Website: apple
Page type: address-validator
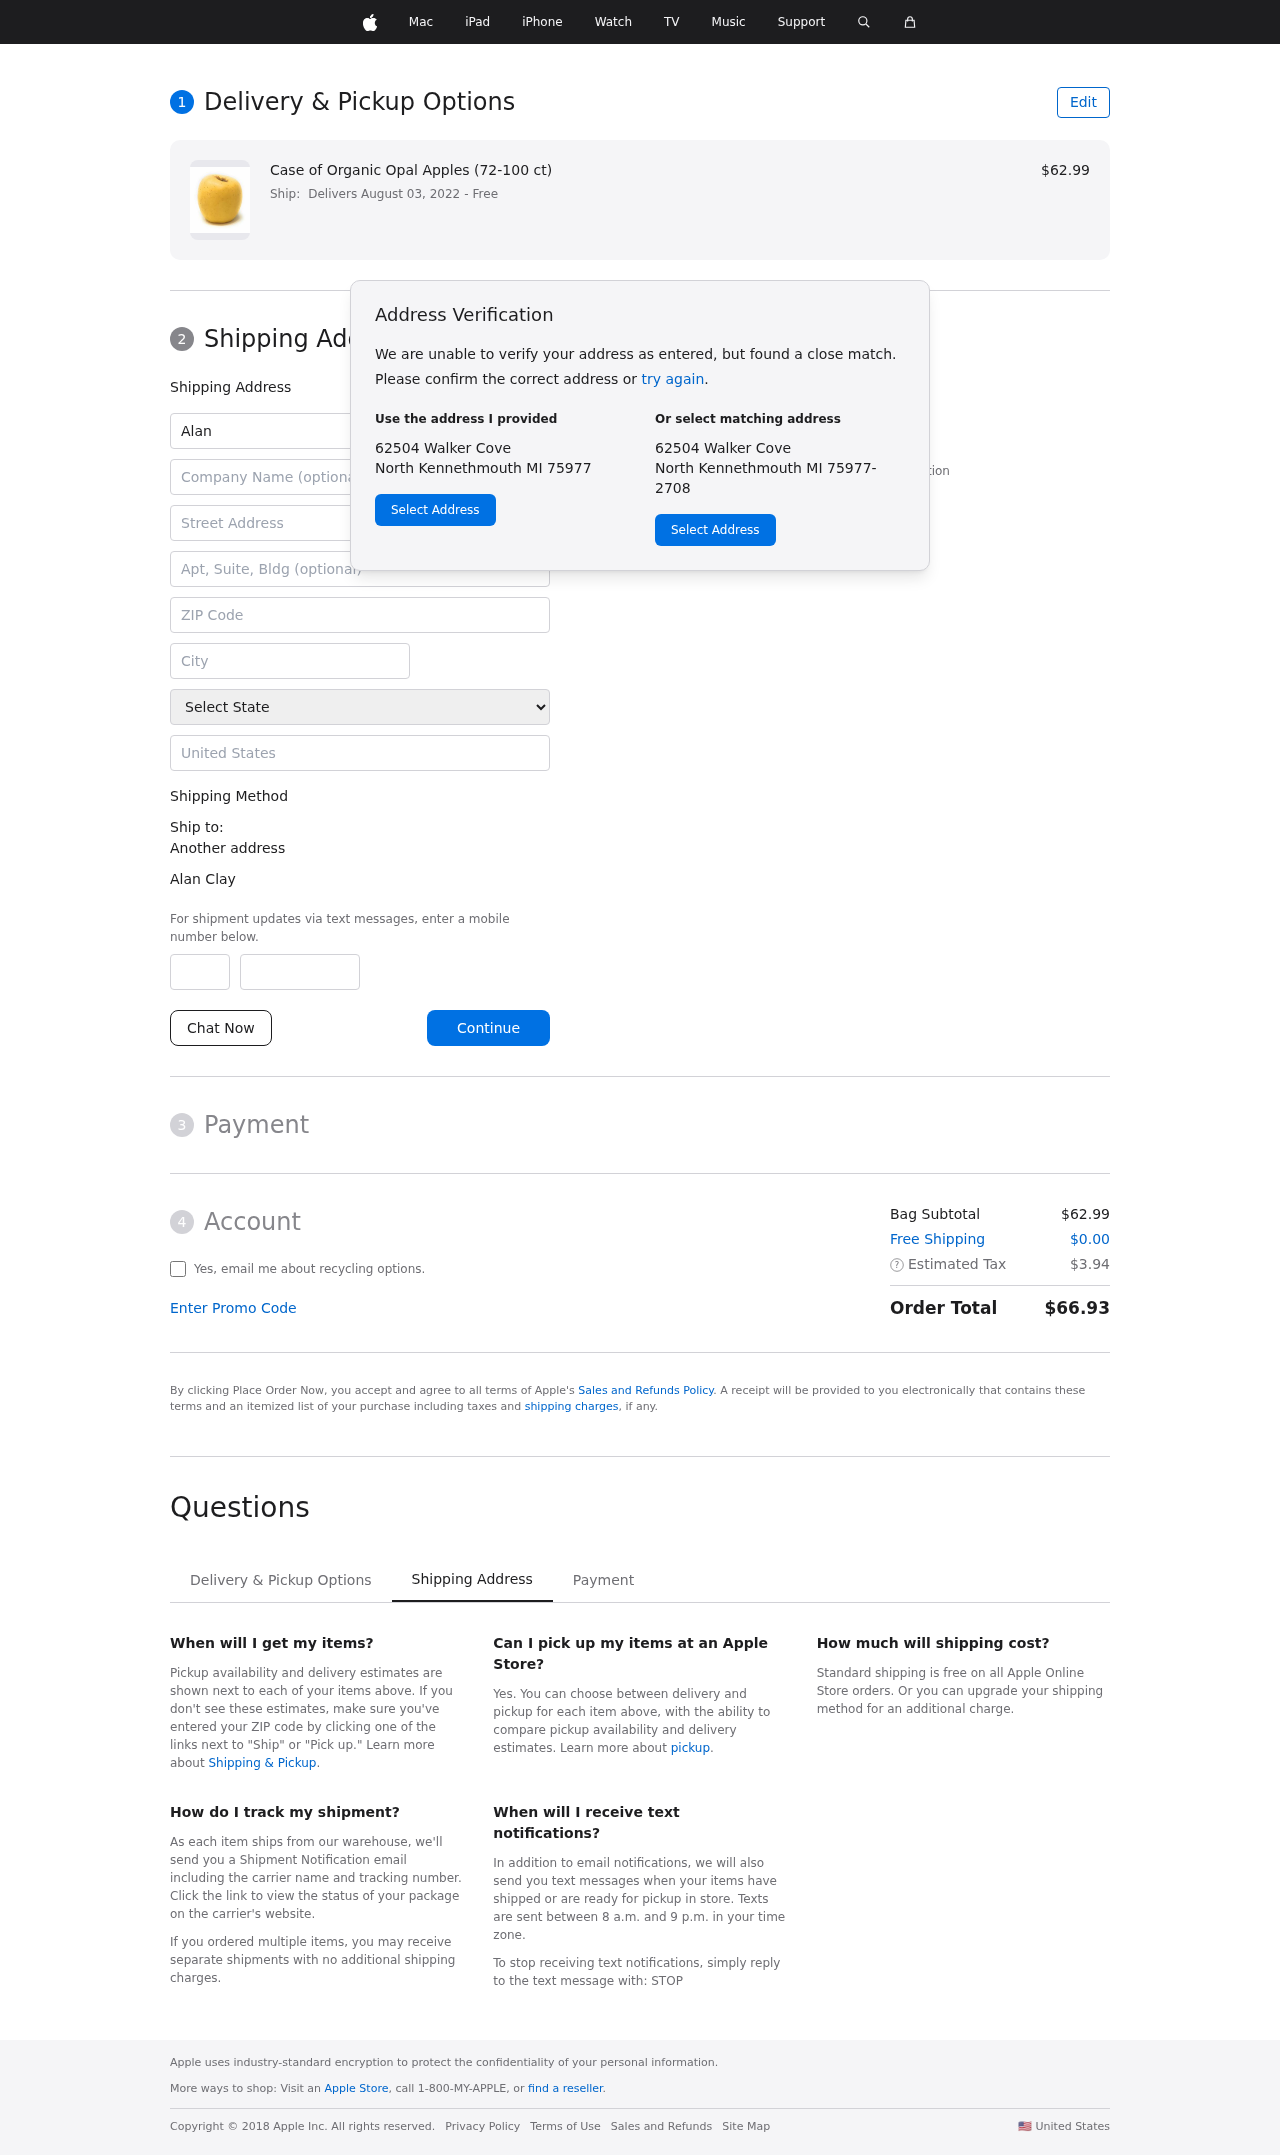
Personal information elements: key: PII_CITY
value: North Kennethmouth
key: PII_COMPANY
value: White-Thompson
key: PII_COUNTRY
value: United States
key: PII_FIRSTNAME
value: Alan
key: PII_FULLNAME
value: Alan Clay
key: PII_LASTNAME
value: Clay
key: PII_PHONE_AREA
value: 340
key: PII_PHONE_SUFFIX
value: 9494
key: PII_POSTCODE
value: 75977
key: PII_STATE
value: Michigan
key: PII_STREET
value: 62504 Walker Cove
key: PII_CITY_STATE_ZIP
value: North Kennethmouth MI 75977
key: PII_STATE_ABBR
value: MI
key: PII_POSTCODE_FULL
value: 75977
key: PII_POSTCODE_NUMERIC
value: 75977
Product elements: key: PRODUCT1_NAME
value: Case of Organic Opal Apples (72-100 ct)
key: PRODUCT1_PRICE
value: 62.99
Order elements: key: ORDER_DELIVERY_DATE
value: Delivers August 03, 2022
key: ORDER_SUBTOTAL
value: $62.99
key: ORDER_SHIPPING_COST
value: $0.00
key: ORDER_TAX
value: $3.94
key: ORDER_TOTAL
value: $66.93